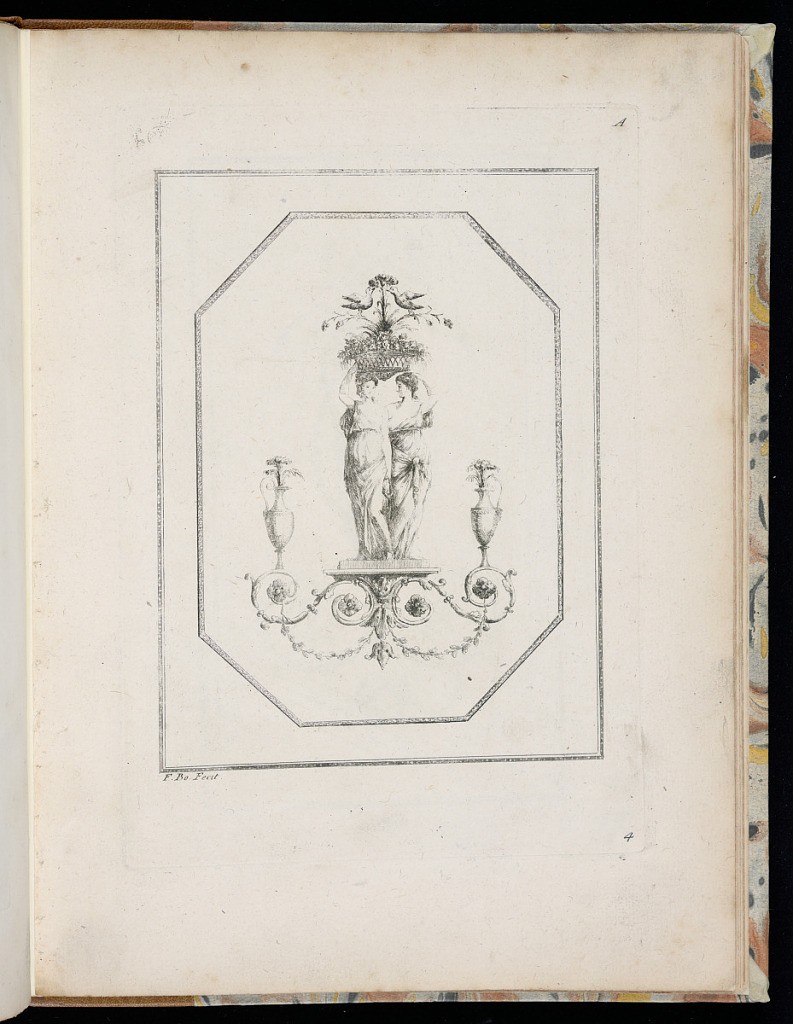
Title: Arabesque Panel Design
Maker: Juste-François Boucher, French, 1736 – 1782
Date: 1775–88
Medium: Etching on paper
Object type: Print
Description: An arabesque panel design featuring two women in the center in classical dress, supporting a large basket of flowers and foliage above their heads, while standing on a plinth and flanked by two vases (ewers). The base is supported by scrolling leaves (rinceaux), festoons of leaves, fleurons, and rosettes. The plate is signed and numbered.